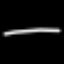
Label: line